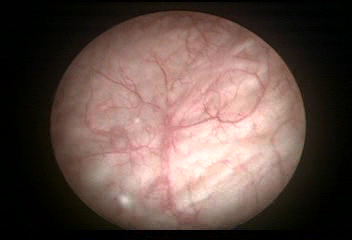
Modality: WLC
Class: Normal mucosa
Bladder cancer association: No